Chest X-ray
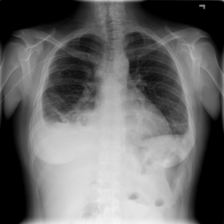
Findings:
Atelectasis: positive
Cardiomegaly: negative
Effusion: positive
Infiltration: positive
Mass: negative
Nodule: negative
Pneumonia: negative
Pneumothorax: negative
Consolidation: negative
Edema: negative
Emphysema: negative
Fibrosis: negative
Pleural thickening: negative
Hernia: negative